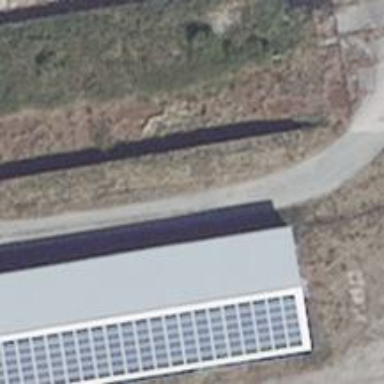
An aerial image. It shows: Gabled farm auxiliary building with grey roof oriented along certain direction.